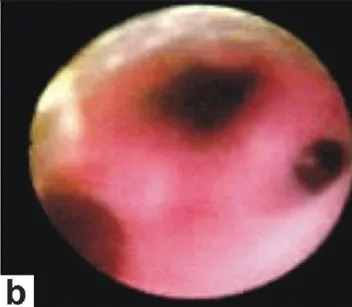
Bladder neck with bilateral dilated ureteric orifices opening in urogenital sinus.
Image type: endoscopy (airway_endoscopy)